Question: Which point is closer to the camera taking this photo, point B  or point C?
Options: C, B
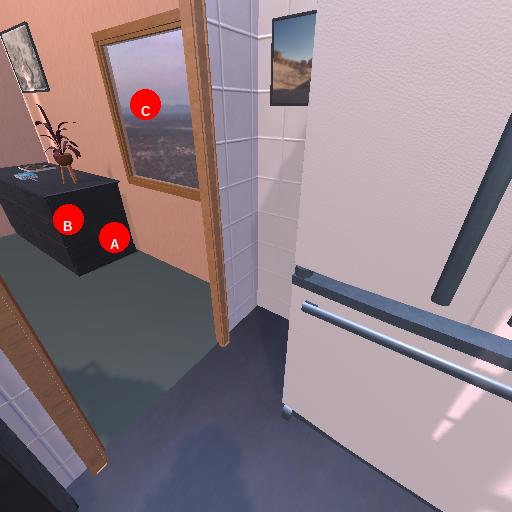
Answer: C